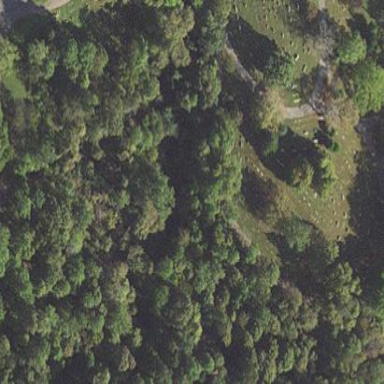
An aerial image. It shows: Sector in the cemetery.